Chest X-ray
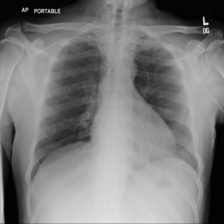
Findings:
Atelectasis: negative
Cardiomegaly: negative
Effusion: negative
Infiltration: negative
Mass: negative
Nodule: negative
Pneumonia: negative
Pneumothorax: negative
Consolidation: negative
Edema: negative
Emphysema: negative
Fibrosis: negative
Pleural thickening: negative
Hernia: negative